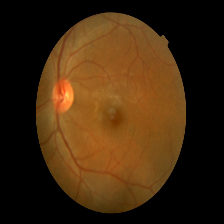
Diabetic retinopathy grade: Mild